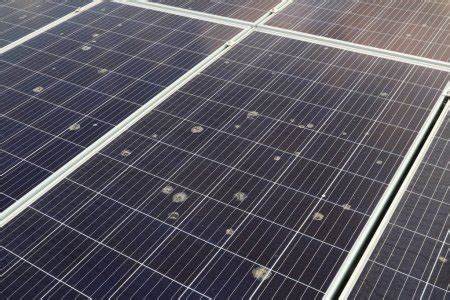
Label: Bird-drop